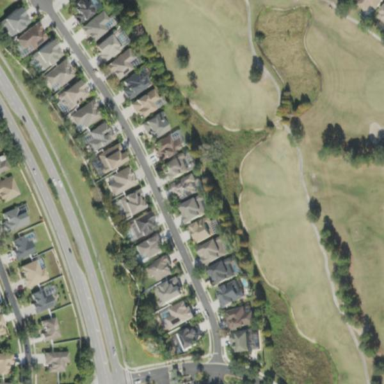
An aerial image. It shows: Picturesque scene of golf course with lateral water hazard.